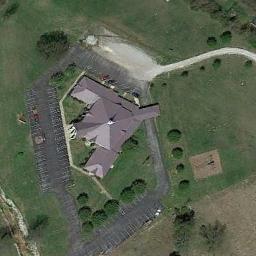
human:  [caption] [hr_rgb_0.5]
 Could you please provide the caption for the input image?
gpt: The parking lot is next to the sparse residential .

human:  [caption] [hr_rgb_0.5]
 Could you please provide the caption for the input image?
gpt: There is a house with a black roof on the lawn .

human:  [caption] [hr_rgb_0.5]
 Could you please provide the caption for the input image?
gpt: In sparse residential areas there are several houses of different sizes and many green trees surrounded by grass .

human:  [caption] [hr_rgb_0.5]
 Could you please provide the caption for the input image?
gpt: The sparse residential is on the grass next to some trees and bare land .

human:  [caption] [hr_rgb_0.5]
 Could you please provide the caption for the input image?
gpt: A sparse residential area with a gray building on the green meadow .